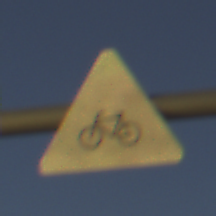
Verkehrszeichen: RadverkehrRechts
Umgebung: Outdoor, Nature
Tageszeit: SunriseSunset
Wetter: Clear
Licht: Natural
Jahreszeit: NotSpecified
Kontrast: HighContrast